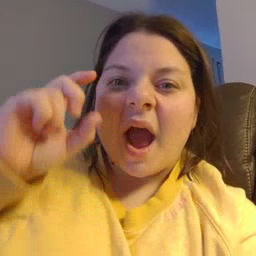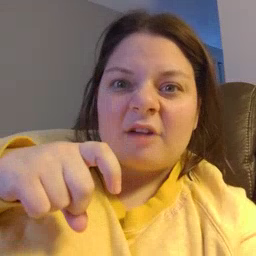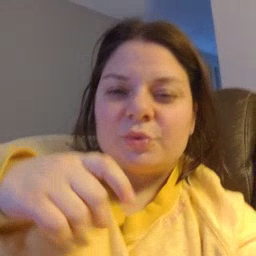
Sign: haveto